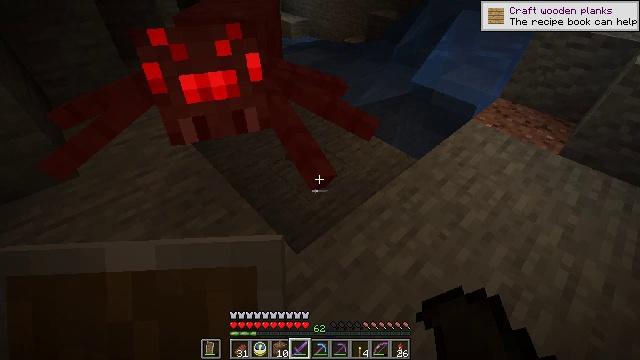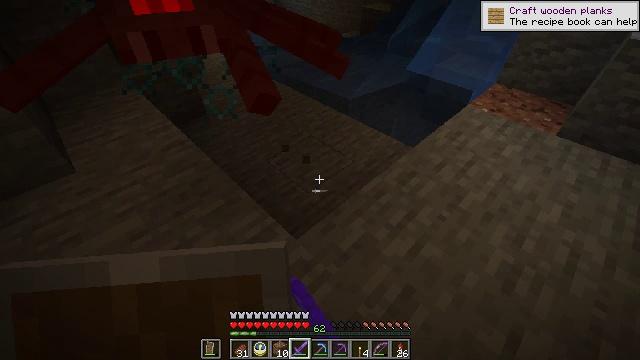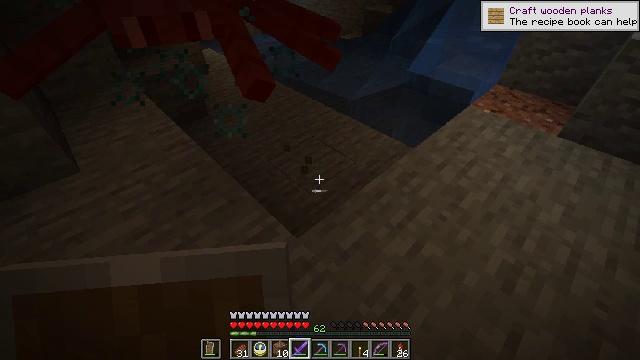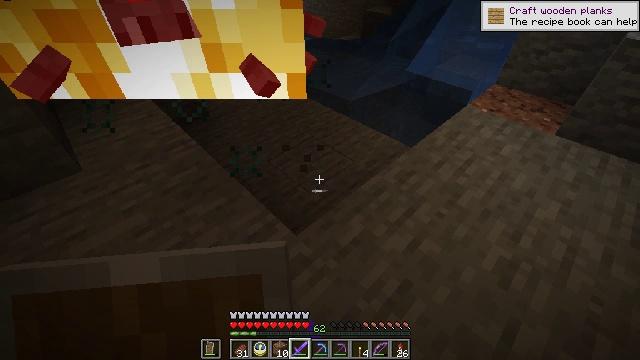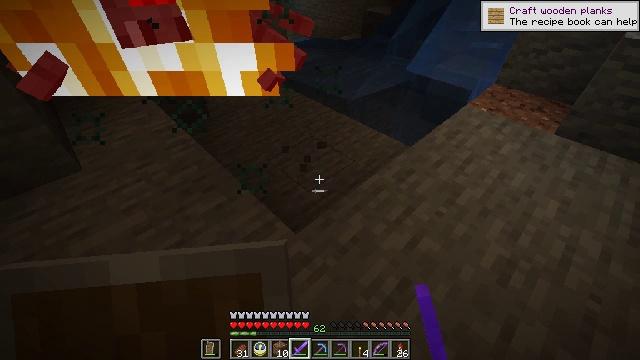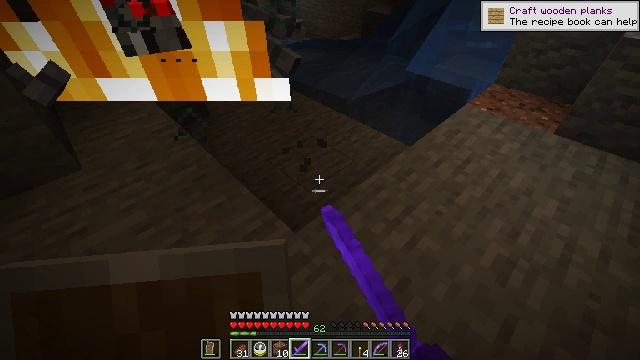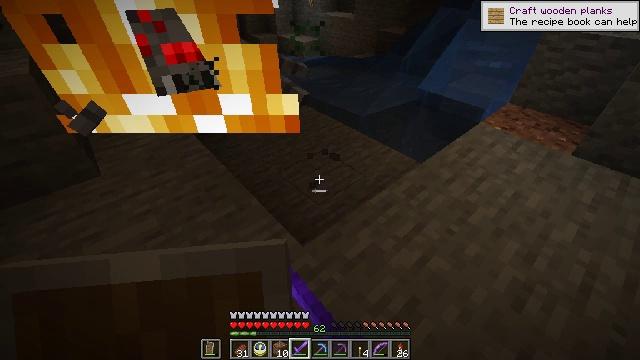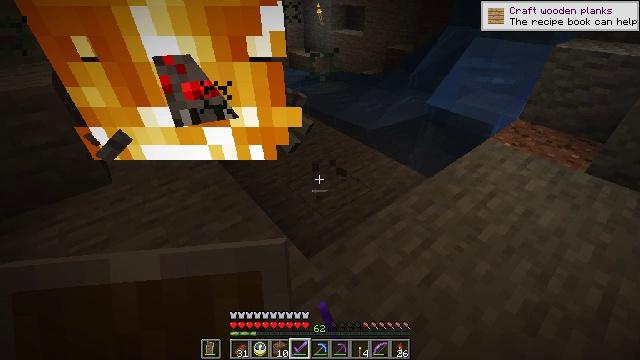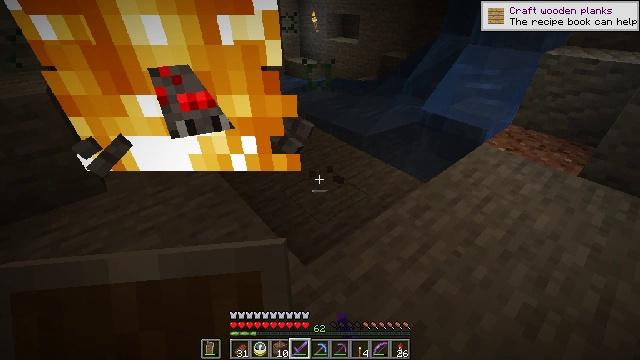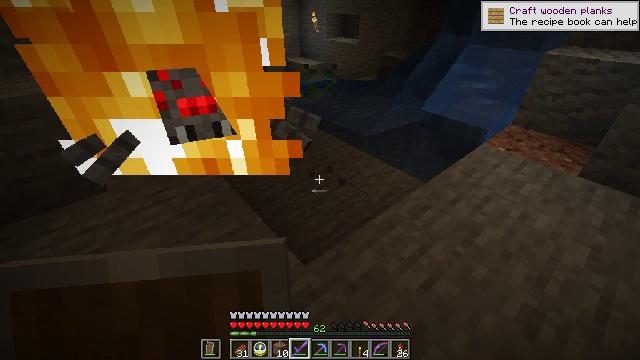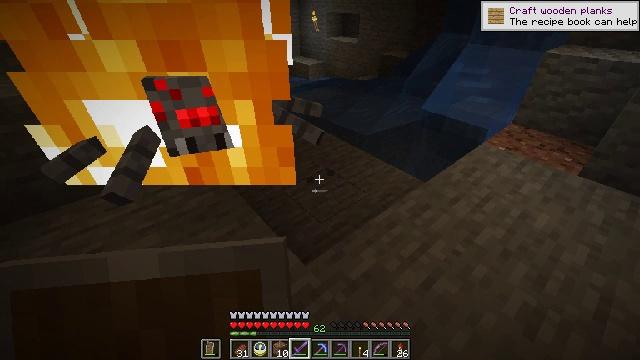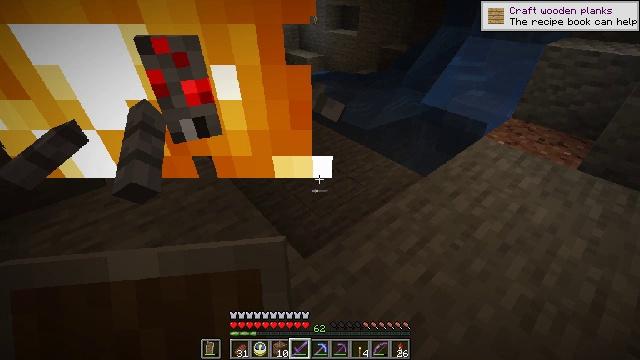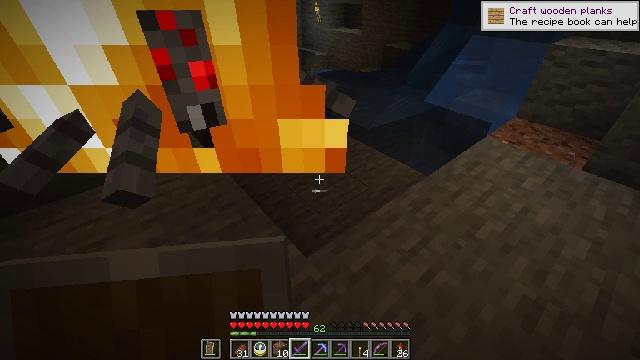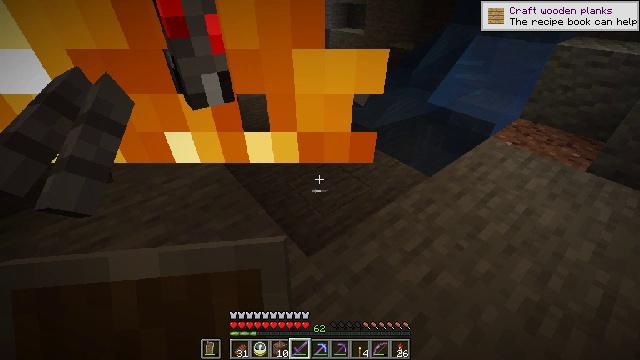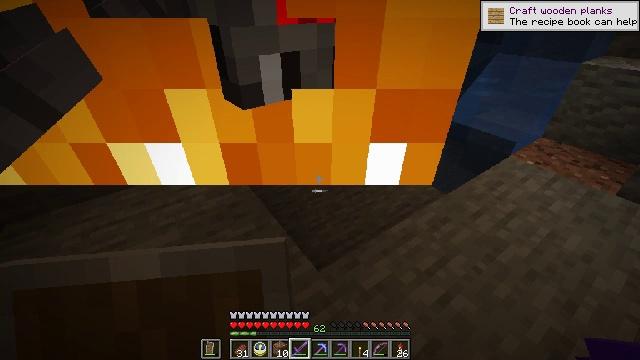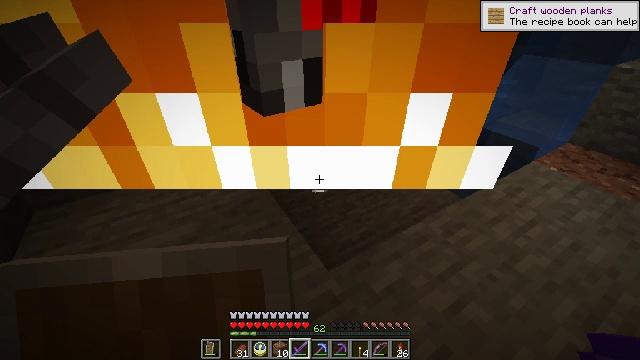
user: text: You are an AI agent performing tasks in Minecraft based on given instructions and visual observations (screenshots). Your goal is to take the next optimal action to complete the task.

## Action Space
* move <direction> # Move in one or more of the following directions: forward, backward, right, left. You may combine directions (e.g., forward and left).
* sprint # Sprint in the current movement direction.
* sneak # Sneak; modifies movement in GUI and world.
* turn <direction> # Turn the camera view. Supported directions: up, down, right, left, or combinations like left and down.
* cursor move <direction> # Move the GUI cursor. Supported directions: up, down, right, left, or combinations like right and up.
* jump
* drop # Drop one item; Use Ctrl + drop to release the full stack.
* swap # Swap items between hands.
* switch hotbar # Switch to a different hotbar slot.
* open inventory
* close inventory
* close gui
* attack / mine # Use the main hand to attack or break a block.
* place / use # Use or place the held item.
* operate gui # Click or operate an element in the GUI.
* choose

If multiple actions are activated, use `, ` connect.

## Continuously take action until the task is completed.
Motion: motion action
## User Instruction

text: Kill mobs.
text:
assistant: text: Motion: attack / mine
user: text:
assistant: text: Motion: attack / mine
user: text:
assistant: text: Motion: attack / mine
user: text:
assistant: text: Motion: attack / mine
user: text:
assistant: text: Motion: attack / mine
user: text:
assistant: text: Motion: turn left and up, attack / mine
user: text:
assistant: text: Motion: turn left and up
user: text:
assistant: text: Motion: turn up
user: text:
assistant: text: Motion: no_op
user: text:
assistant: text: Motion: no_op
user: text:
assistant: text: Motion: turn down
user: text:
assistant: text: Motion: no_op
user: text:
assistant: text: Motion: no_op
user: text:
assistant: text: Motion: turn left and up
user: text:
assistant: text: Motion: turn left
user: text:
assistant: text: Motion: turn left
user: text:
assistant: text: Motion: turn left, attack / mine
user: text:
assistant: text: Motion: attack / mine
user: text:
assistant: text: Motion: turn up, attack / mine
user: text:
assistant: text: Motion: turn up, attack / mine
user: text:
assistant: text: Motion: attack / mine
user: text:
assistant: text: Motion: attack / mine